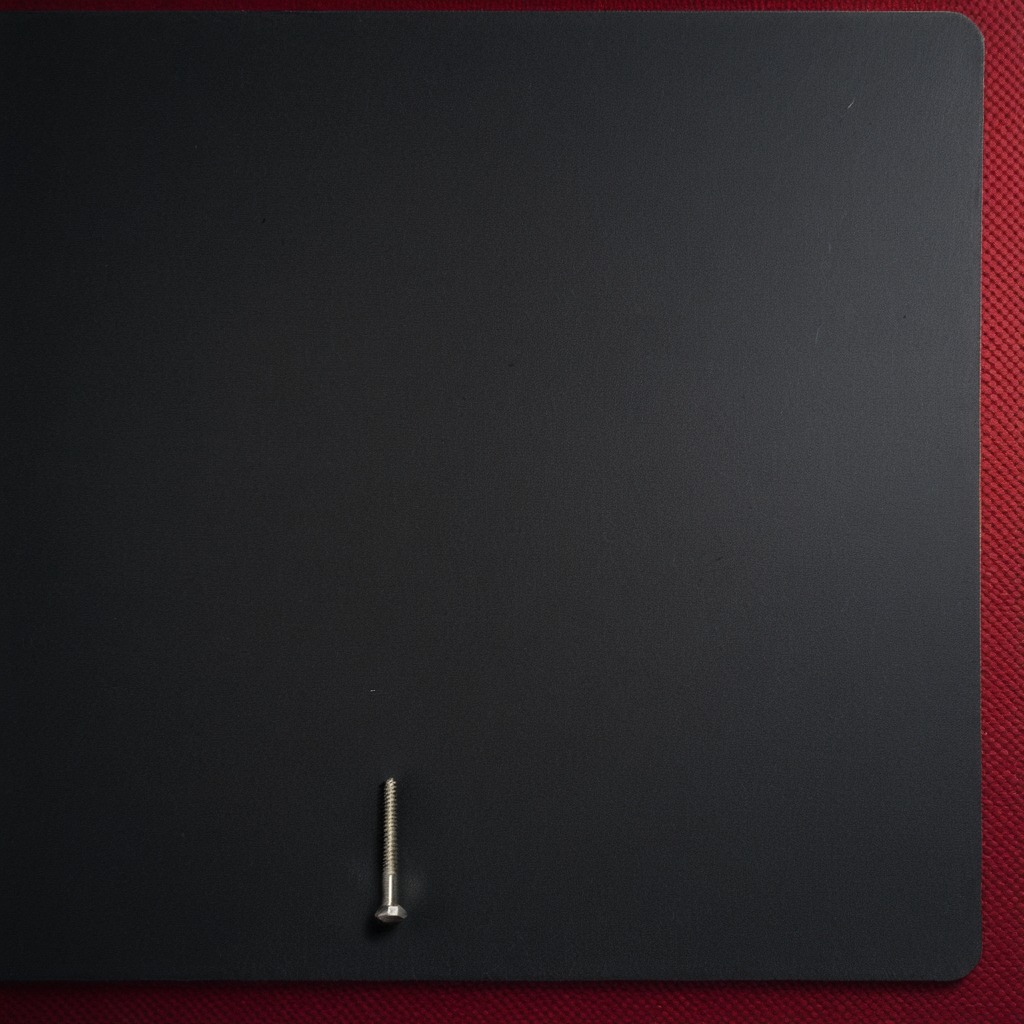
A metal screw lying on a clean granite tabletop covered with a red rubber mat inside a workshop at night dim ambient light soft shadows worn but beneath the mat